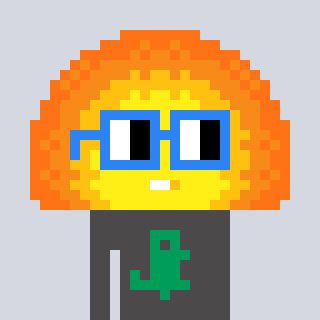
a pixel art character with square blue glasses, a sunset-shaped head and a grayscale-colored body on a cool background